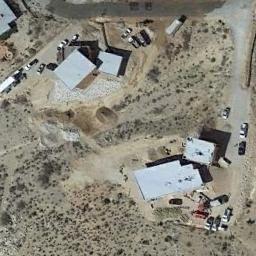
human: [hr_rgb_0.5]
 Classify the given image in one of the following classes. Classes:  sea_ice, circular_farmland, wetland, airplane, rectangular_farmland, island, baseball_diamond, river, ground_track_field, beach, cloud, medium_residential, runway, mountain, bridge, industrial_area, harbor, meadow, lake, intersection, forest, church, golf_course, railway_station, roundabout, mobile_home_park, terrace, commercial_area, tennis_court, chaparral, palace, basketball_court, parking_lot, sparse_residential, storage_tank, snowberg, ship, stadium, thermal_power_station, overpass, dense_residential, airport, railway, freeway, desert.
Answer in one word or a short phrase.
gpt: sparse_residential